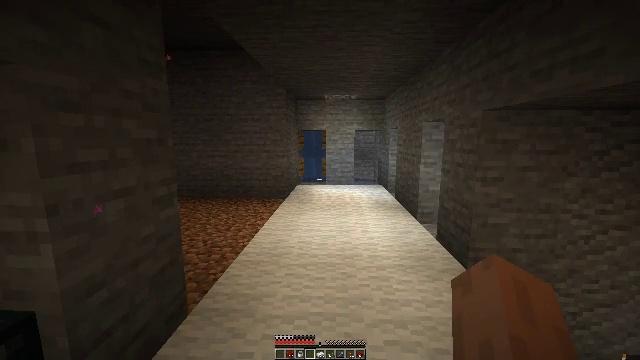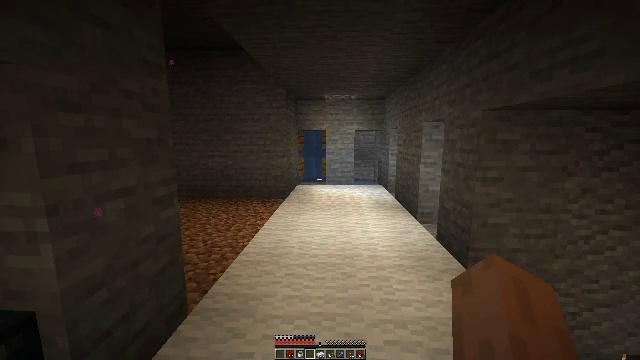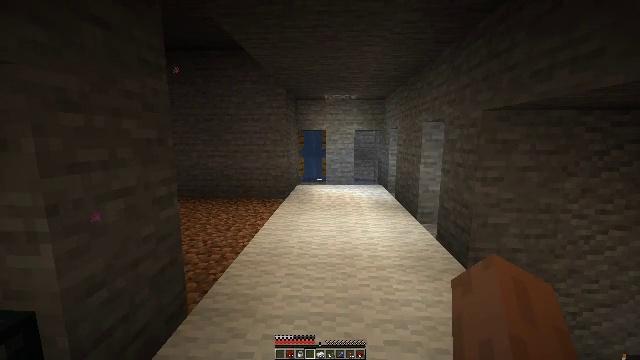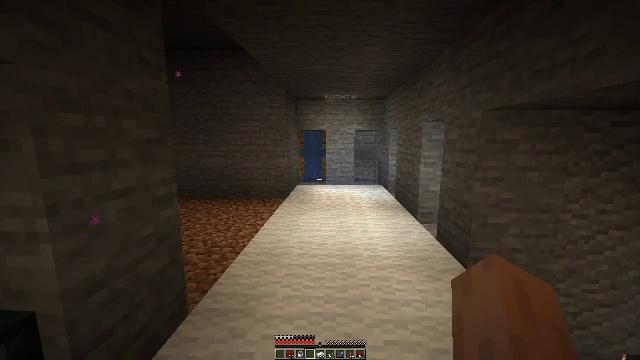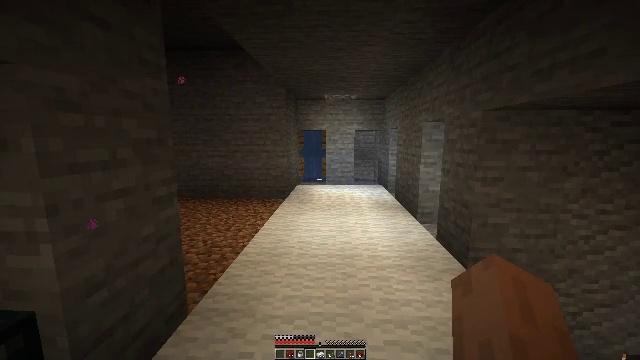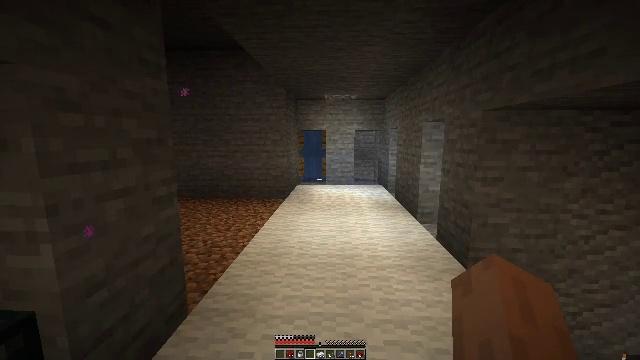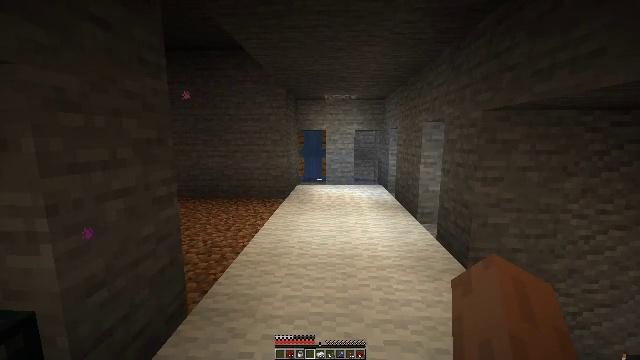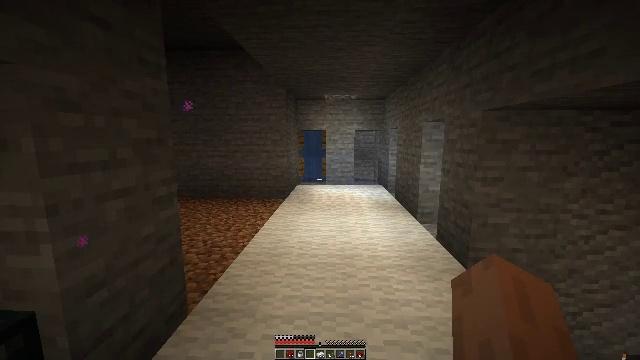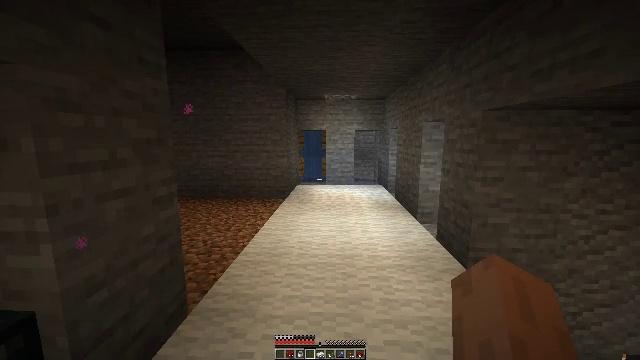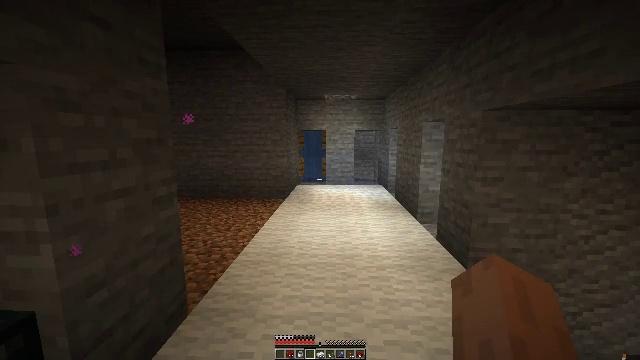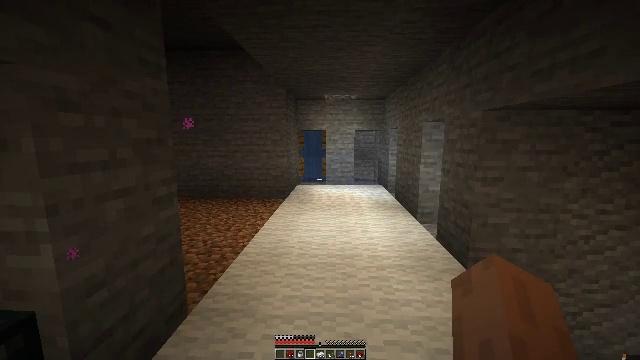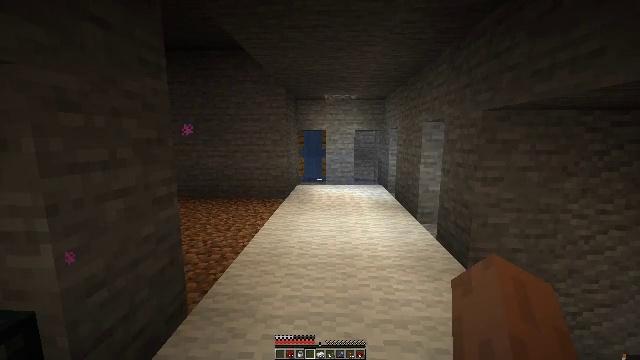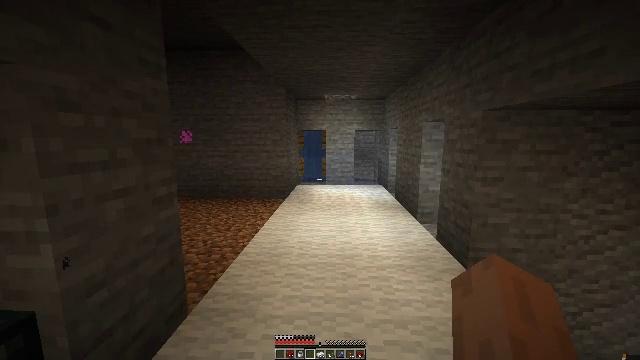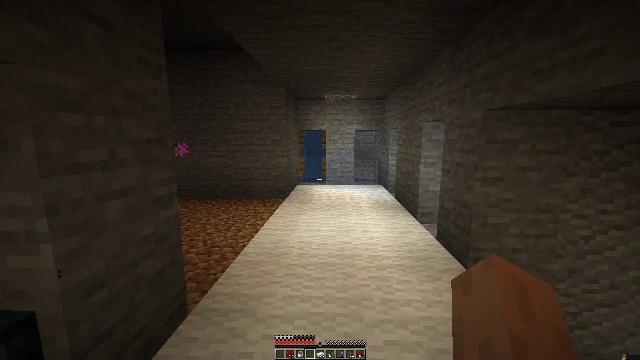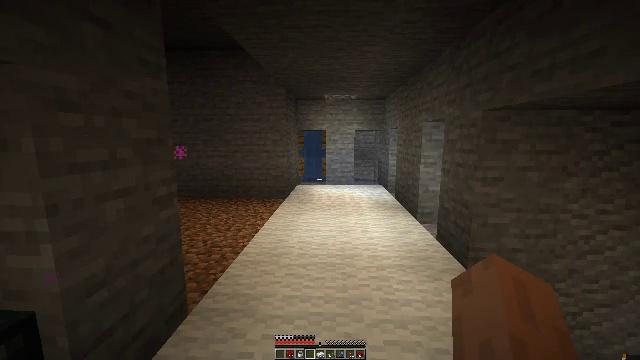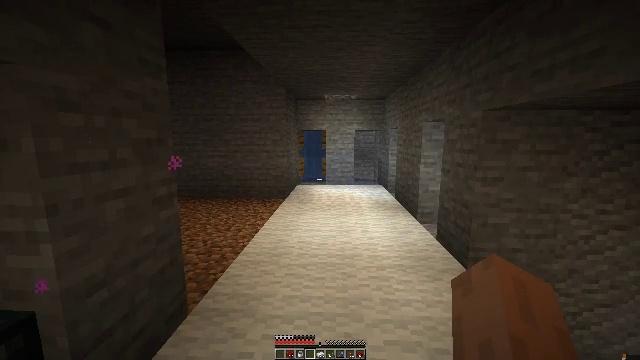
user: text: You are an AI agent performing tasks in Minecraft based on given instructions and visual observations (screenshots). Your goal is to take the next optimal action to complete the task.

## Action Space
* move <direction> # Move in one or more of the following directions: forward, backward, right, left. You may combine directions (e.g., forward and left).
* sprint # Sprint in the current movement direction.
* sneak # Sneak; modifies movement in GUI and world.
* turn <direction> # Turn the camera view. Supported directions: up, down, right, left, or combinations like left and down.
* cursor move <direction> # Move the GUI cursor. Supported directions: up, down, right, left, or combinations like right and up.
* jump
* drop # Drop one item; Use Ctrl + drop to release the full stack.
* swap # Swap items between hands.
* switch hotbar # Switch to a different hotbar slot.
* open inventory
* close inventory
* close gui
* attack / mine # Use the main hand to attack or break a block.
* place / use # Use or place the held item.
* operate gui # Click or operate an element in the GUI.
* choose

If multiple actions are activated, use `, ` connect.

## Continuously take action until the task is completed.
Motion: motion action
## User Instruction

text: Drop an iron ingot.
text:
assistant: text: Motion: no_op
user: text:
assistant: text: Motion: no_op
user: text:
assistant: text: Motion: no_op
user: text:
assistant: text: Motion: no_op
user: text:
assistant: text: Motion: no_op
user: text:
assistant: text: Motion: no_op
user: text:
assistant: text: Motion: no_op
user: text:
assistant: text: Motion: no_op
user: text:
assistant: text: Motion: no_op
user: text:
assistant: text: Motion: no_op
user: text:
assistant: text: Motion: no_op
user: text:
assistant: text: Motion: no_op
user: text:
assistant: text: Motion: no_op
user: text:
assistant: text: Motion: no_op
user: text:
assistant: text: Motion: no_op
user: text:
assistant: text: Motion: no_op
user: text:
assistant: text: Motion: no_op
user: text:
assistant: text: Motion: no_op
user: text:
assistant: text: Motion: no_op
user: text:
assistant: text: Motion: no_op
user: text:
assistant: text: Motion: no_op
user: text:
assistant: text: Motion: no_op
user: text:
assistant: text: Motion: no_op
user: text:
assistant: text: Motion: no_op
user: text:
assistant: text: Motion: no_op
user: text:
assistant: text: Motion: no_op
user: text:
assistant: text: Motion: no_op
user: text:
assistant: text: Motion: no_op
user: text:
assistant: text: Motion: no_op
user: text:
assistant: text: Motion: no_op